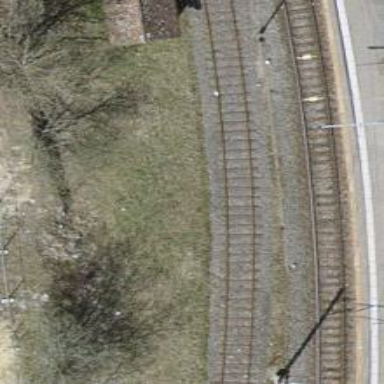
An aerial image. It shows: Single-track spur railway line.